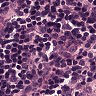
Metastatic tissue present: no